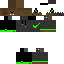
A male human skin with dark skin, wearing brown long hair dressed in a green hoodie and black pants, featuring a closed mouth.